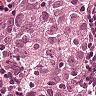
Metastatic tissue present: yes